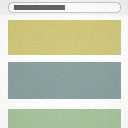
Screen state: on